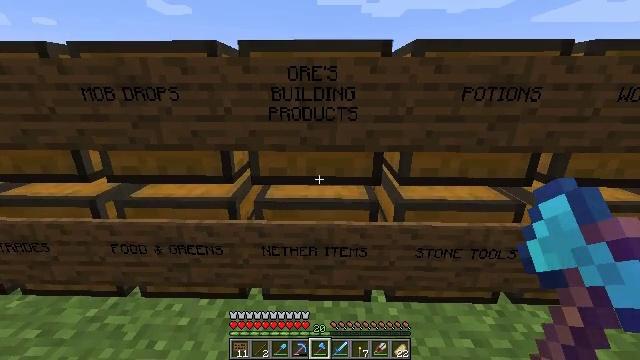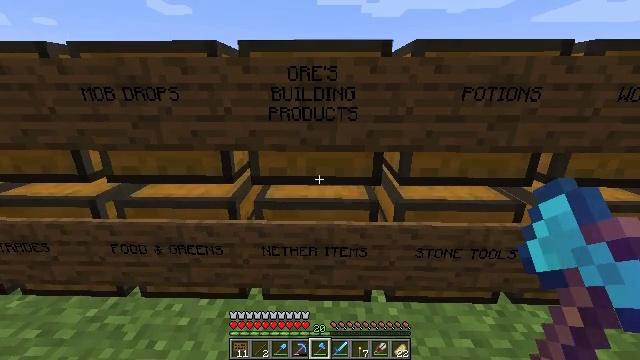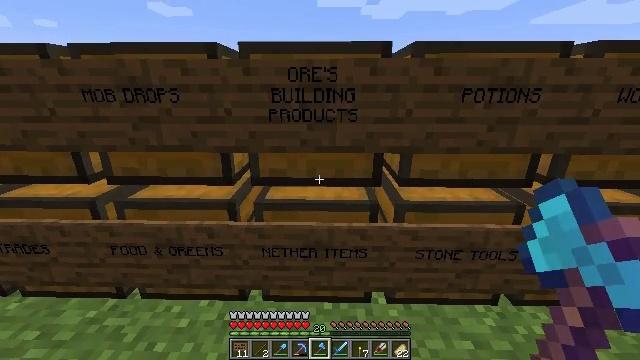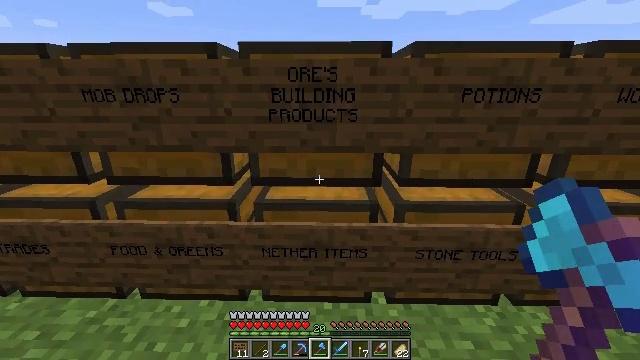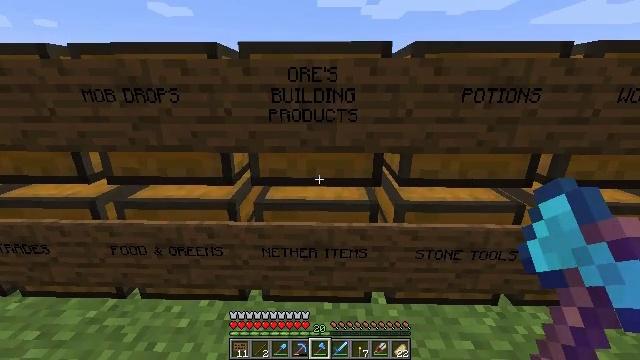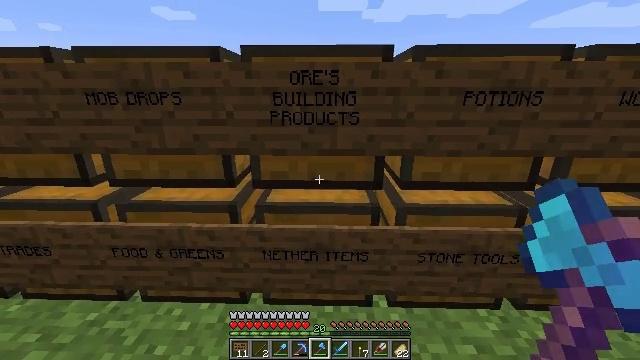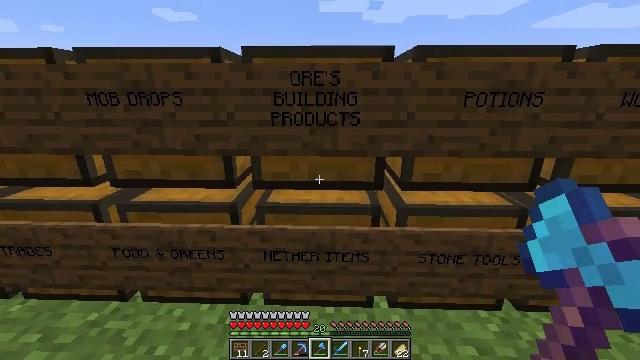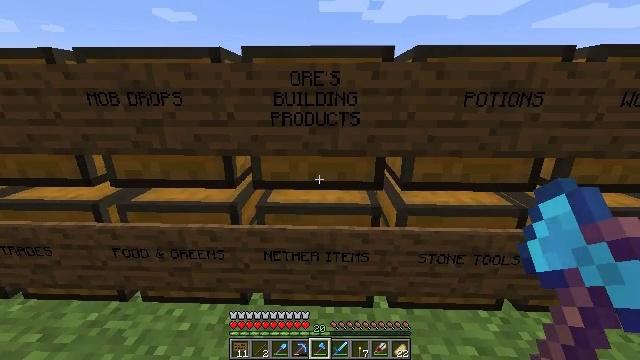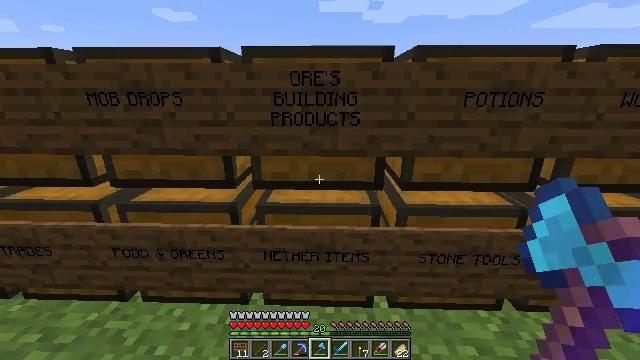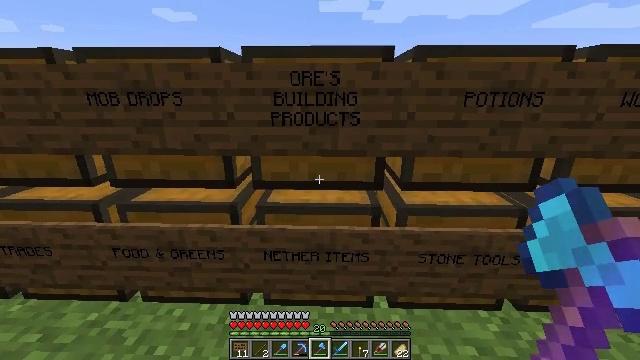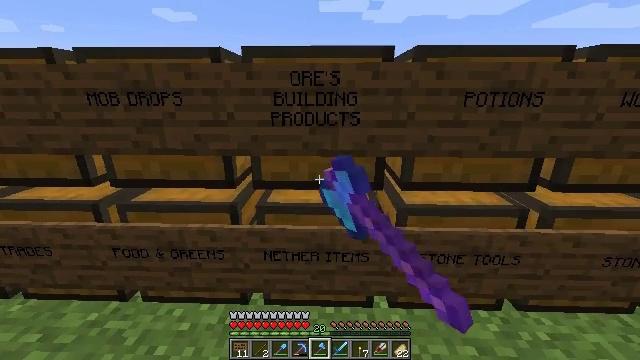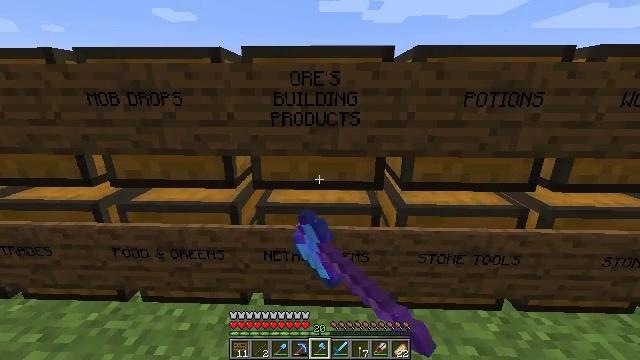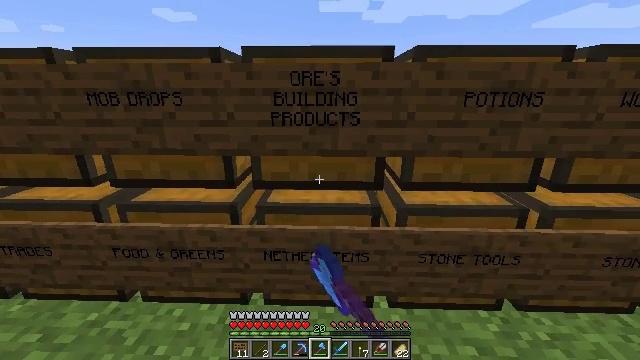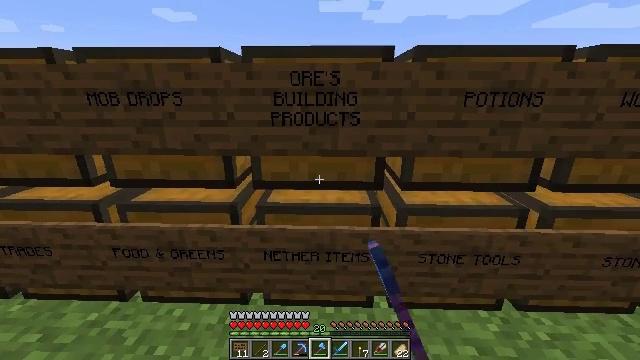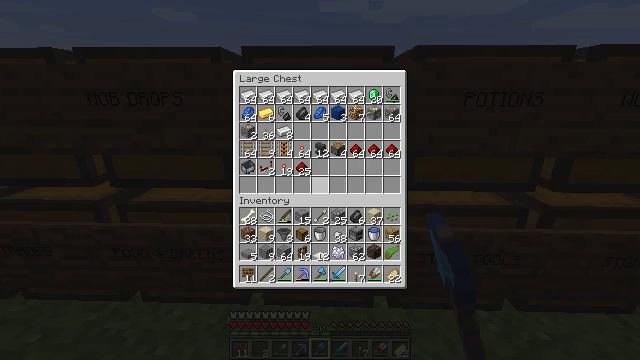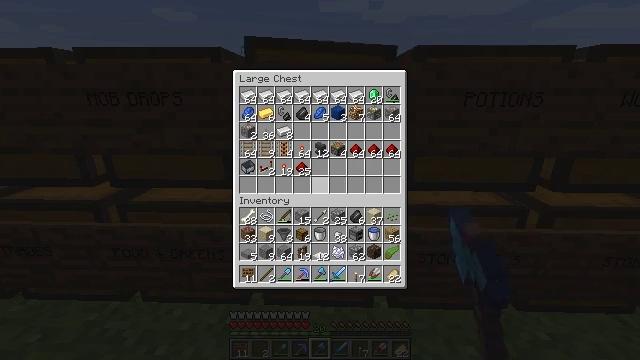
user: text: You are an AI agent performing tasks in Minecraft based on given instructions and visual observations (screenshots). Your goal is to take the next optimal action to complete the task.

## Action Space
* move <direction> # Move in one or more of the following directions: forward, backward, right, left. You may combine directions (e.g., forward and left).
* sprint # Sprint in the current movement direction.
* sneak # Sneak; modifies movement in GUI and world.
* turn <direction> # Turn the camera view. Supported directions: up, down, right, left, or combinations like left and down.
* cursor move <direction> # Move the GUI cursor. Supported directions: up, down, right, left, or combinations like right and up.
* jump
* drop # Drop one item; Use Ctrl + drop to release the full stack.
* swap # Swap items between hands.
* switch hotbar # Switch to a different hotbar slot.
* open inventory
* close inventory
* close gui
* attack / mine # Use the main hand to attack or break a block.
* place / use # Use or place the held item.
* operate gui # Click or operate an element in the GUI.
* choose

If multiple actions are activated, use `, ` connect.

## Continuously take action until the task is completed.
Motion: motion action
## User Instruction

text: Mine the torch on the wall.
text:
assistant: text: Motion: no_op
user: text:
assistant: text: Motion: no_op
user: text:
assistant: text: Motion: no_op
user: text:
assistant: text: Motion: no_op
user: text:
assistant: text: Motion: no_op
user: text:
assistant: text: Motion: no_op
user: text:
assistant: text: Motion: no_op
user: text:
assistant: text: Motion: no_op
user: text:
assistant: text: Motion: use / place
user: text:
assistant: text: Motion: use / place
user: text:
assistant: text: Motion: use / place
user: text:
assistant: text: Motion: no_op
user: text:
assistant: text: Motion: no_op
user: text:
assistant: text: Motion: open gui
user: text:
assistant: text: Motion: no_op
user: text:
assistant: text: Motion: no_op
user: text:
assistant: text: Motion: no_op
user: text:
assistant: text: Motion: no_op
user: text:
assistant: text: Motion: cursor move right
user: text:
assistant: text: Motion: no_op
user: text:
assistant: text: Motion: cursor move right
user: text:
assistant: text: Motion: no_op
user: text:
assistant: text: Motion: no_op
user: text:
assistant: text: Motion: no_op
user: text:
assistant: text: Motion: no_op
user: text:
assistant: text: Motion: no_op
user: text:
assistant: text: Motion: no_op
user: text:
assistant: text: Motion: no_op
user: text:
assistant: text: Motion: no_op
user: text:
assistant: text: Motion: no_op